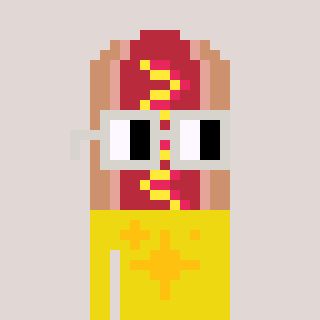
a pixel art character with square light gray glasses, a hotdog-shaped head and a yellow-colored body on a warm background